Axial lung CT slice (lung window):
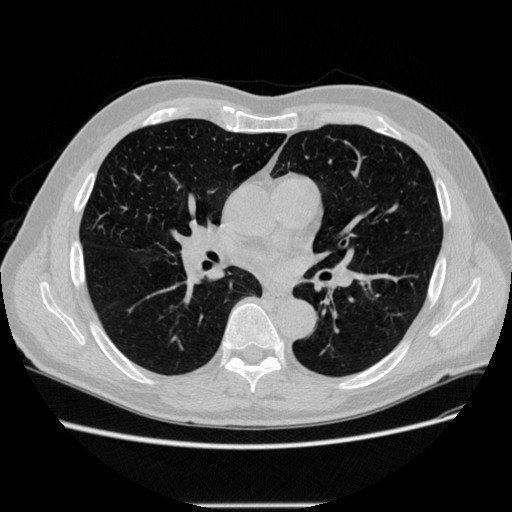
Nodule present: no